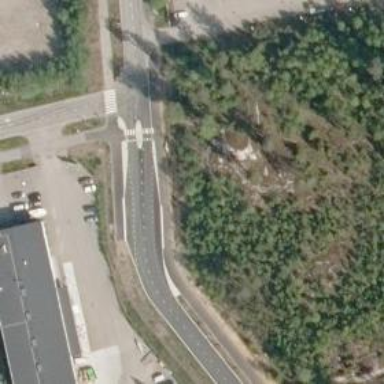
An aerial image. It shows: Asphalt cycleway with crossing.